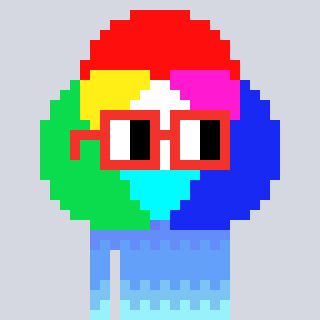
a pixel art character with square red glasses, a color circle-shaped head and a purple-colored body on a cool background